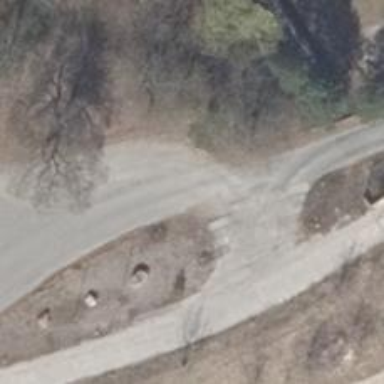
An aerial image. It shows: Asphalt service road.